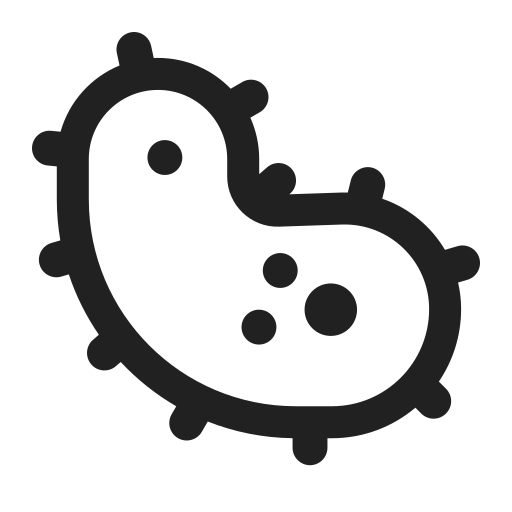
microbe high contrast